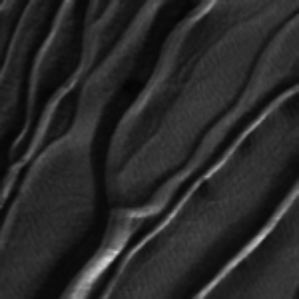
Label: frost